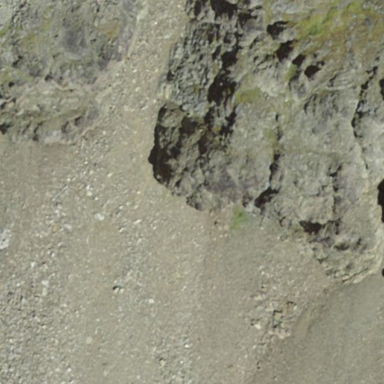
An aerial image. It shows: Natural scree.